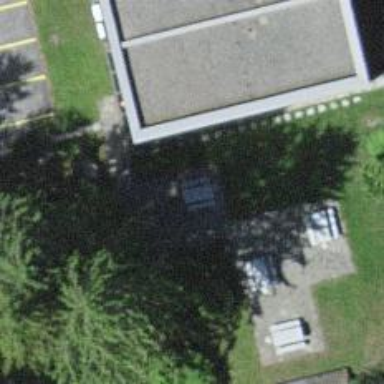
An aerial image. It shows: Picnic table made of concrete on leisure land.